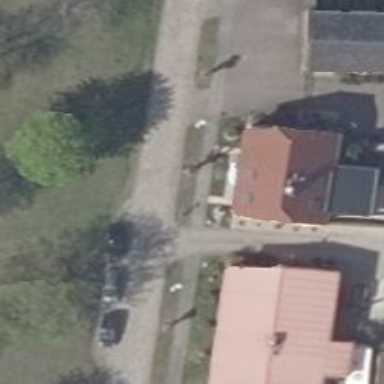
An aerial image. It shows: Residential road.